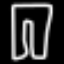
Label: pants